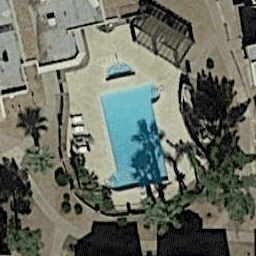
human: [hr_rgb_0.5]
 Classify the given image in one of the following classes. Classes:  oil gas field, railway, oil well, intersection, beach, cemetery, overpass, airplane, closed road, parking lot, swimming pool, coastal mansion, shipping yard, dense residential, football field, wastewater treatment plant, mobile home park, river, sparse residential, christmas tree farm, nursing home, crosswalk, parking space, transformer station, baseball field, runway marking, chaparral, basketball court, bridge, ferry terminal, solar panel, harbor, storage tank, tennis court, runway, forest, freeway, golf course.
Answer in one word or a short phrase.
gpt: swimming pool